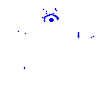
Particle: pion